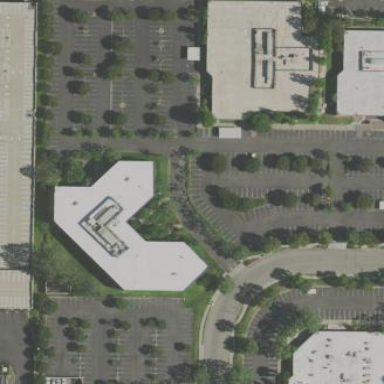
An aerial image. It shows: Commercial building.